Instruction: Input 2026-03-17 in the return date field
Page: home
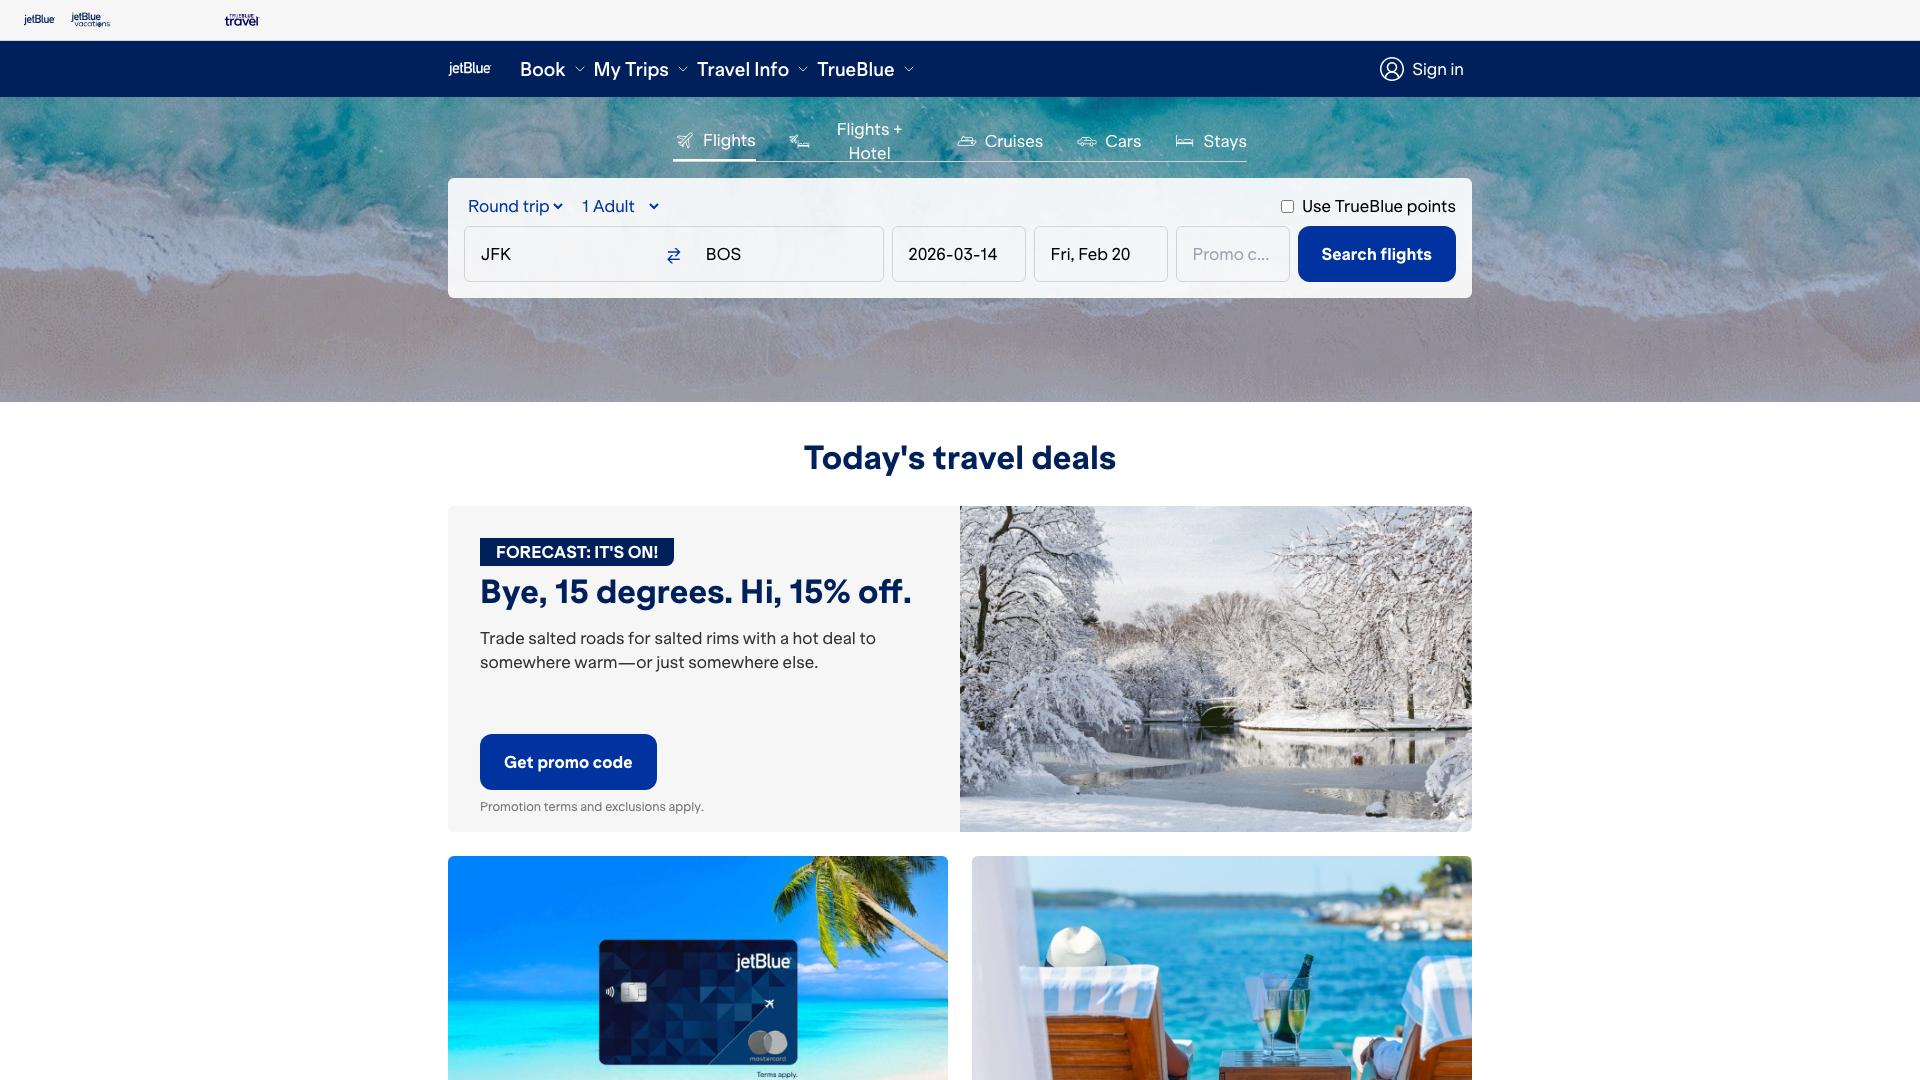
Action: type